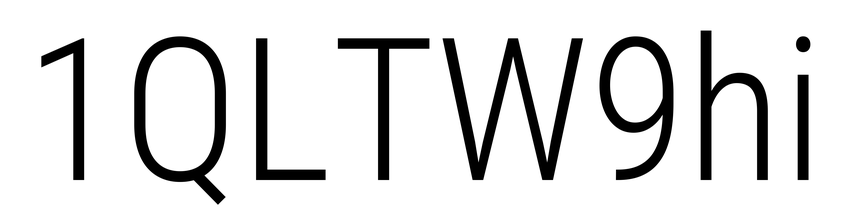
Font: Roboto_Condensed_Light